Question: : <URL>
For the life of me I can't seem to remove it within what appears to be the correct view:
'view view-community view-id-community view-display-id-page view-dom-id-'
Is there a way I can get rid of this somewhere else? I need to kiss the tag section goodbye!

Adding the line, into styles.css:
'''
.view-community .views-field-name a{
display: none;}
'''
Hides the content but leaves me with excess whitespace (where the tags were).
Adding the line, into styles.css
'''
.view-id-community h3 {
display: none;}
'''
Hides the tag.
So the question now remains:
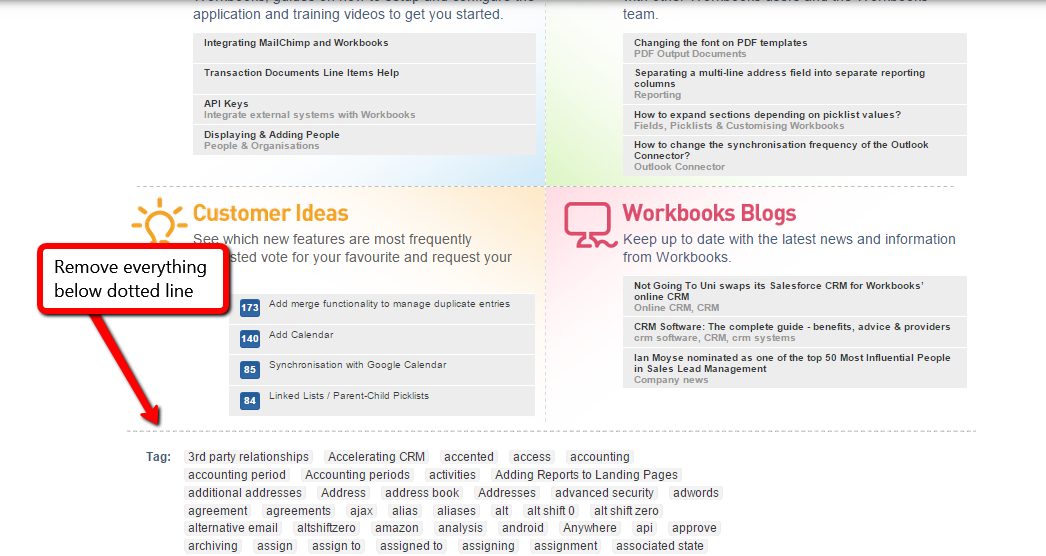
Answer: In the following stylesheet, community.css line 308, find the following class
'''
.view-community {
clear: both;
color: #6F6F6F;
display: block;
margin-right: 109px;
overflow: hidden;
padding-right: 175px;
margin-left: 58px;
}
'''
And change it to
'''
.view-community {
display:none;
}
'''
When I do this in Google Chrome developer tools it works. I dont see the word tools anywhere. But it is drupal so there should be a way to switch off the tags in the admin tools. just not sure where.